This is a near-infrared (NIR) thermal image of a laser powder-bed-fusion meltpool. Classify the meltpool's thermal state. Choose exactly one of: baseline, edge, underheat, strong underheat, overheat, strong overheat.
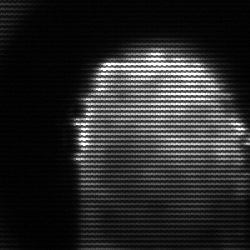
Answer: baseline